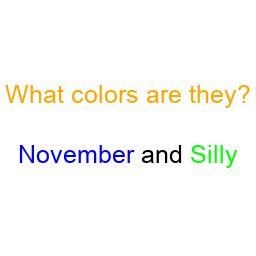
Color: blue, lime
Background color: white
Question text color: orange